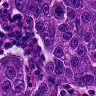
Metastatic tissue present: yes